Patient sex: M
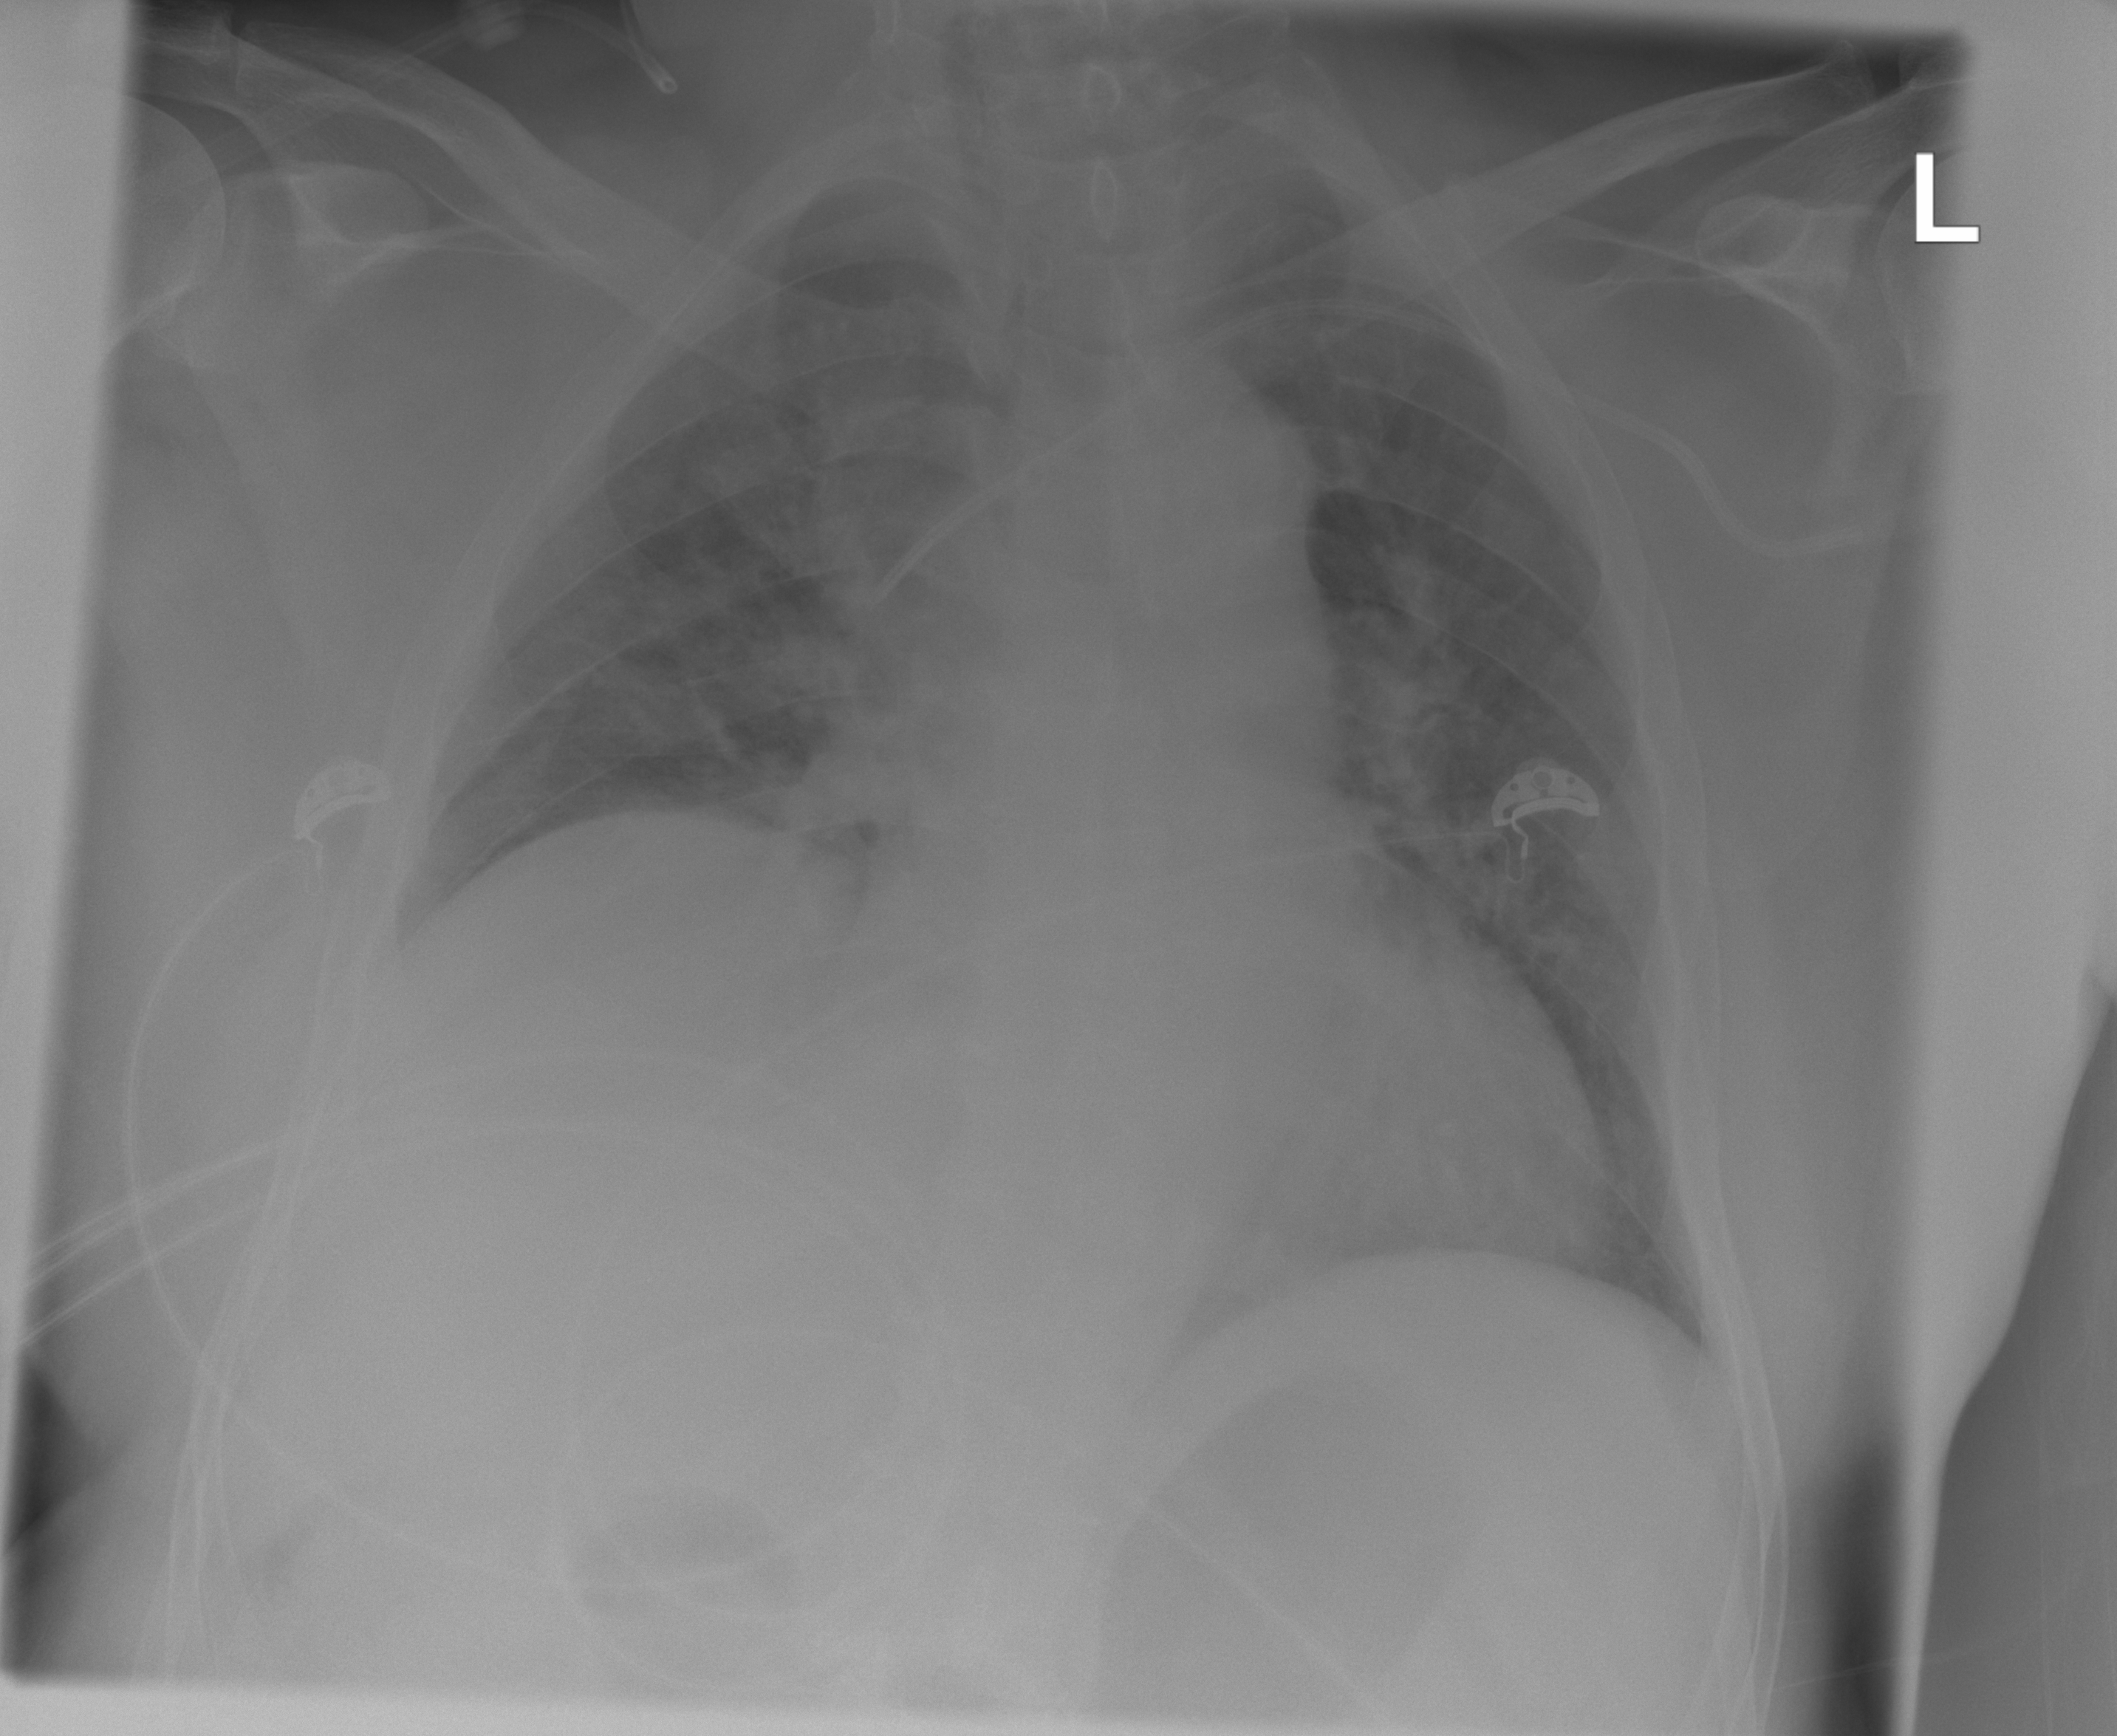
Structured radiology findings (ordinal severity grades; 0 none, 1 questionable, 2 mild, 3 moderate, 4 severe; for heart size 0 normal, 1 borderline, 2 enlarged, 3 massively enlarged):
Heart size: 2
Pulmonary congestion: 2
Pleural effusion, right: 0
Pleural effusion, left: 0
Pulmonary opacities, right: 0
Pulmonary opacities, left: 0
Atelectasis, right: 0
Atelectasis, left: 0